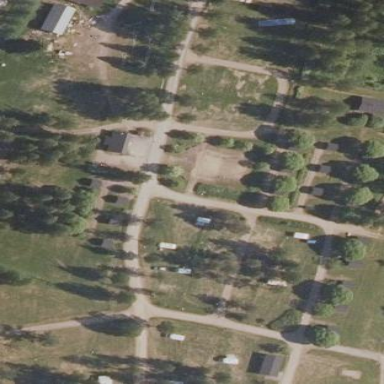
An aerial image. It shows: Campsite with tents and caravans. It includes sanitary dump station.